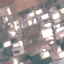
Label: Industrial